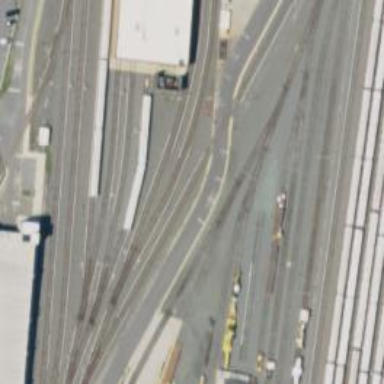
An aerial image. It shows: Electrified rail in service yard.